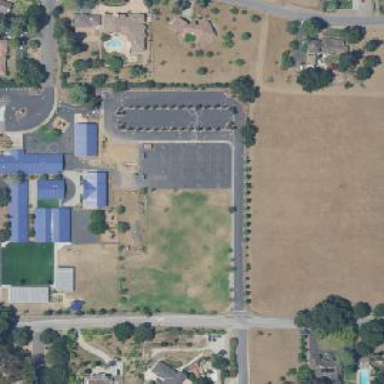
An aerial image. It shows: Asphalt schoolyard for leisure land.